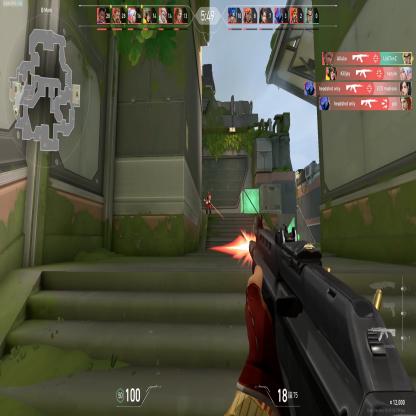
Label: enemy